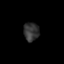
Tissue: lung
Cell type: Epithelial cells
Senescence score: 0.1908
Nuclear area (px): 283
Mean DAPI intensity: 51.431